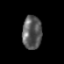
Tissue: prostate
Cell type: Epithelial cells
Senescence score: 0.2886
Nuclear area (px): 634
Mean DAPI intensity: 91.801